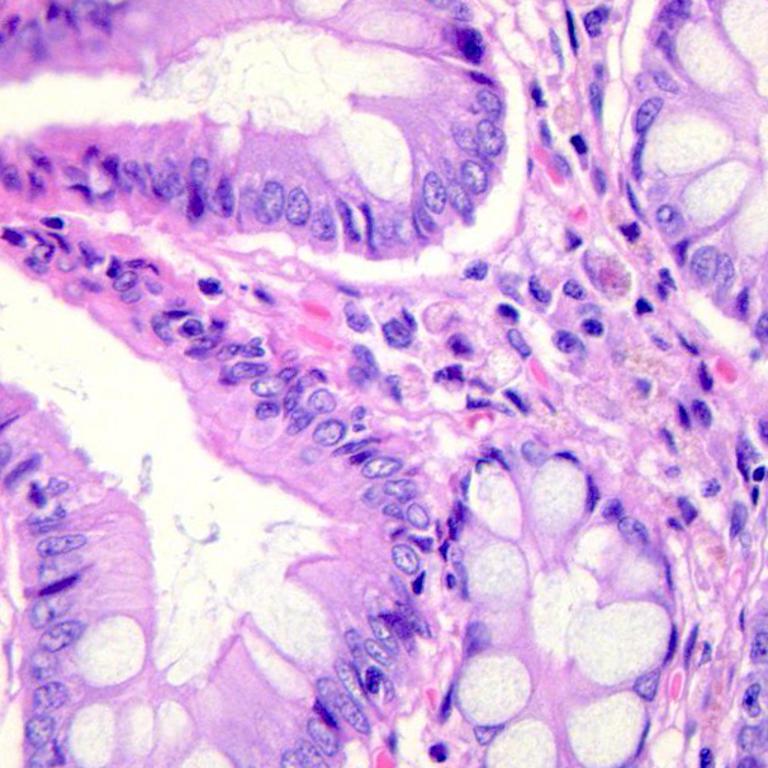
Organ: colon
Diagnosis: benign